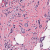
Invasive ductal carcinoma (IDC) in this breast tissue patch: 1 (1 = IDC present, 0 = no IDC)